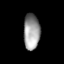
Tissue: lung
Cell type: Fibroblasts
Senescence score: 0.5612
Nuclear area (px): 575
Mean DAPI intensity: 152.386